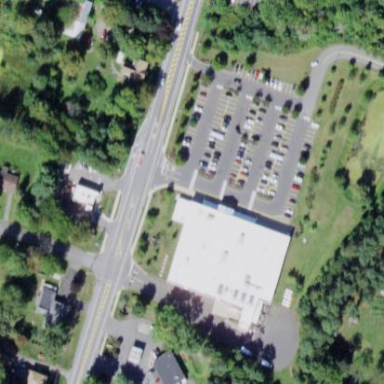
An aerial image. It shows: Building that houses supermarket.